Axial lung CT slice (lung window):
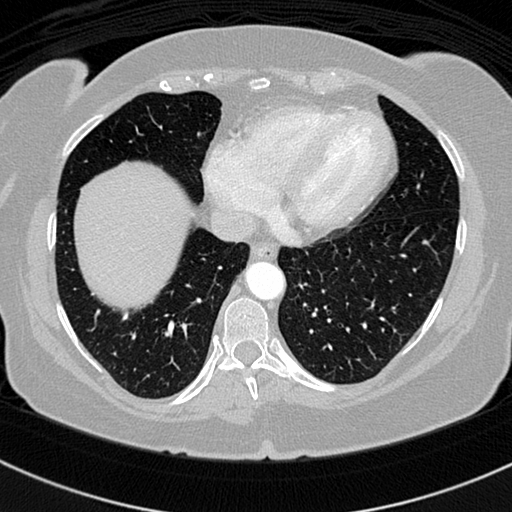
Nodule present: no